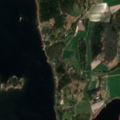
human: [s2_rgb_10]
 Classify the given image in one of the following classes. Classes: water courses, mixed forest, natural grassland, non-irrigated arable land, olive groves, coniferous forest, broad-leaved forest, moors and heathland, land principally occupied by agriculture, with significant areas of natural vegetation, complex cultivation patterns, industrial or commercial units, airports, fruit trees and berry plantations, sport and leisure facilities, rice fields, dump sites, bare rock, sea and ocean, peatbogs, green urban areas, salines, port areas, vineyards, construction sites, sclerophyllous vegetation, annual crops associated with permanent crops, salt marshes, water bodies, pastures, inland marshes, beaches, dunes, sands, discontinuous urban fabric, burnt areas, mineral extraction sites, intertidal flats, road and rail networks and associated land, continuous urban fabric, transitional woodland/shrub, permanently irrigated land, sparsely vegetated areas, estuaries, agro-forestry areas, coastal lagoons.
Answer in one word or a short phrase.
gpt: land principally occupied by agriculture, with significant areas of natural vegetation, mixed forest, sea and ocean